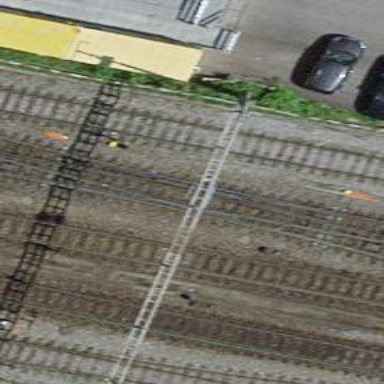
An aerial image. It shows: Railway track with contact line for electrification.